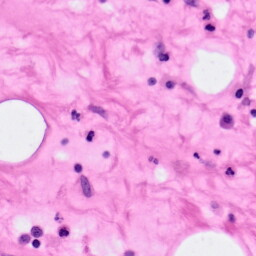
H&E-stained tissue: Pancreatic